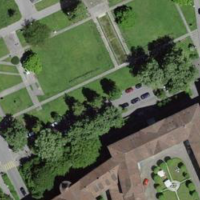
EUNIS habitat code: 53
Species observed at this site:
Gymnocarpium robertianum
Circaea lutetiana
Fagus sylvatica